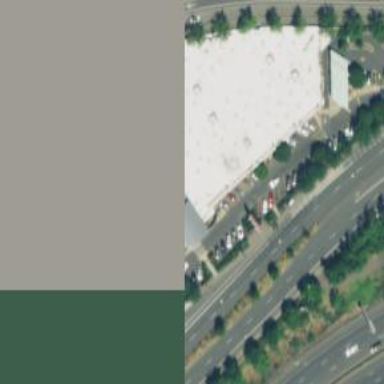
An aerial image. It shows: Retail area.